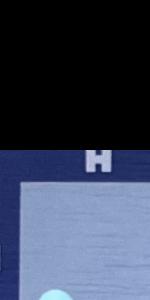
Label: Empty